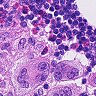
Metastatic tissue present: no